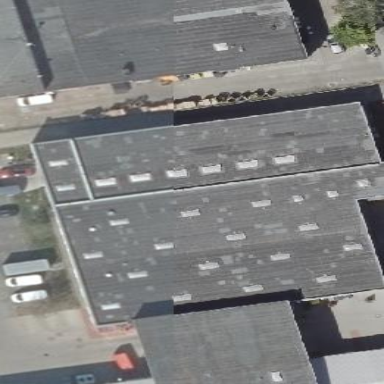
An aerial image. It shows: Industrial building.